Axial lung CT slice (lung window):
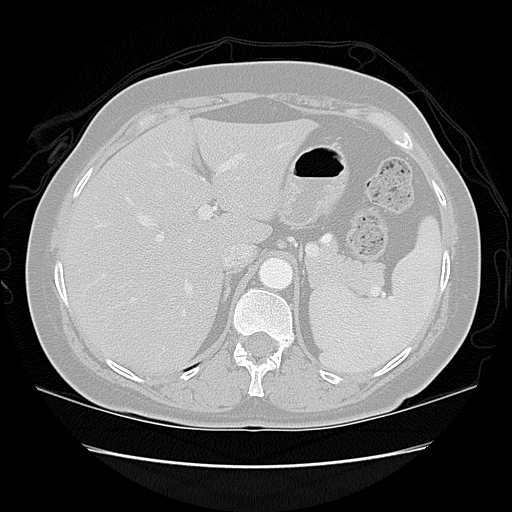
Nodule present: no